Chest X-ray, PA view. Patient: 49 years old, sex M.
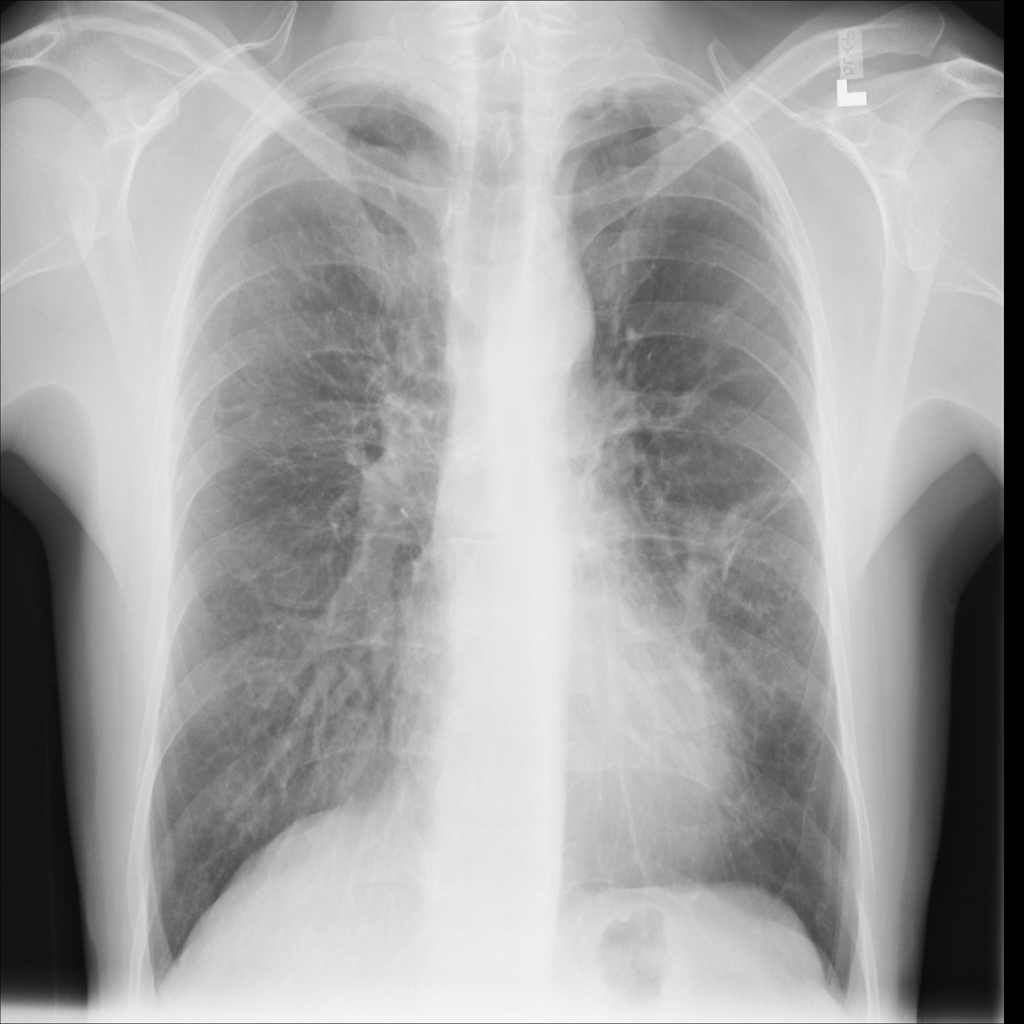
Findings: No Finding